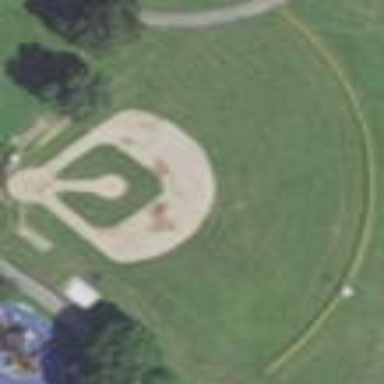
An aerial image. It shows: Baseball pitch for leisure land.